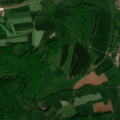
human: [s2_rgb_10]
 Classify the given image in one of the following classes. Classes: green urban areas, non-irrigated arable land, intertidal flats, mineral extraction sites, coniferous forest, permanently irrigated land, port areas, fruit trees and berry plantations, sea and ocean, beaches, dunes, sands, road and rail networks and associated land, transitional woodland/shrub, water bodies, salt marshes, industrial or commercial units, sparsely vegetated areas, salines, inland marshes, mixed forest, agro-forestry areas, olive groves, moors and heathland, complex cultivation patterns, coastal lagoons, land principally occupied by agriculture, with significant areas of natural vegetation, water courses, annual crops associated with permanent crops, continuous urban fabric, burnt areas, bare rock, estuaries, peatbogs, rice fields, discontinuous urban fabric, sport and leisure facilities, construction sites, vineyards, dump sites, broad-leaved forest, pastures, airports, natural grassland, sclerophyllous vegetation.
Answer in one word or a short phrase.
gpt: discontinuous urban fabric, mineral extraction sites, pastures, complex cultivation patterns, land principally occupied by agriculture, with significant areas of natural vegetation, broad-leaved forest